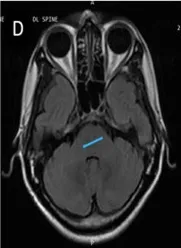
Post-treatment images (6 months after treatment). (C,D) Axial T2FLAIR image of brain showing resolution of lesions (blue arrow).
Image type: radiology (mri)